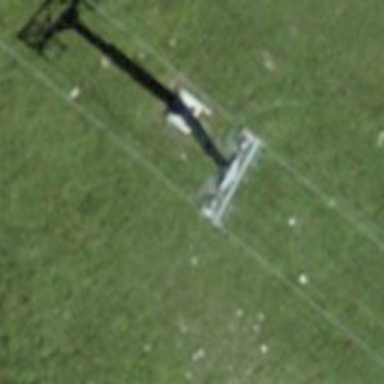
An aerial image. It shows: Pylon used for aerialway.